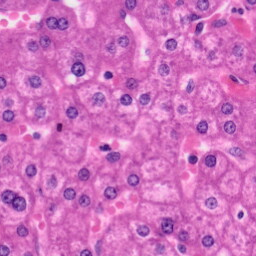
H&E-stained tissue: Liver